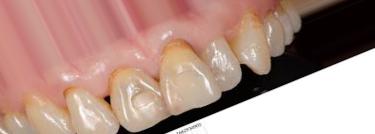
Condition: Tooth Discoloration